Question: So I am getting error from a CREATE TABLE even though that command is a dump from phpMyAdmin. I exported the the database and is trying to modify the structure through a text editor instead. I have not modified this command in anyway ( I have modified other parts). If I remove this CREATE TABLE then importing the .sql file goes through without a problem.

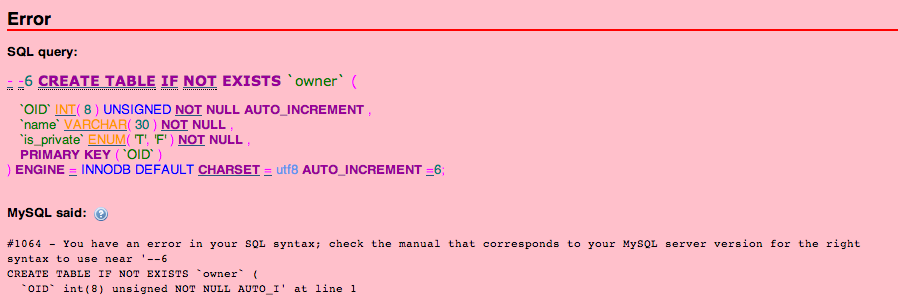
Answer: Just remove '--6' in front of 'CREATE TABLE' statement
'''
--6 CREATE TABLE IF NOT EXISTS 'owner' ( ...
^^^^
'''
Should be just
'''
CREATE TABLE IF NOT EXISTS 'owner' ( ...
'''
Here is <URL> demo